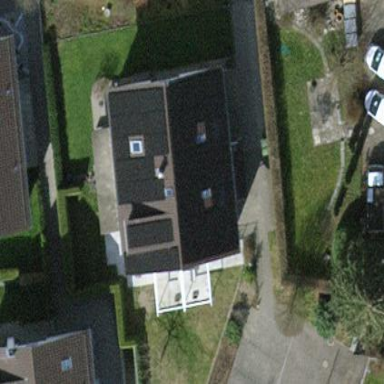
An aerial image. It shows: Semi-detached house with gabled roof.